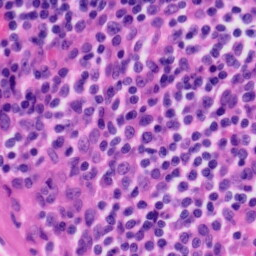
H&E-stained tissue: Tonsil